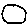
Label: circle